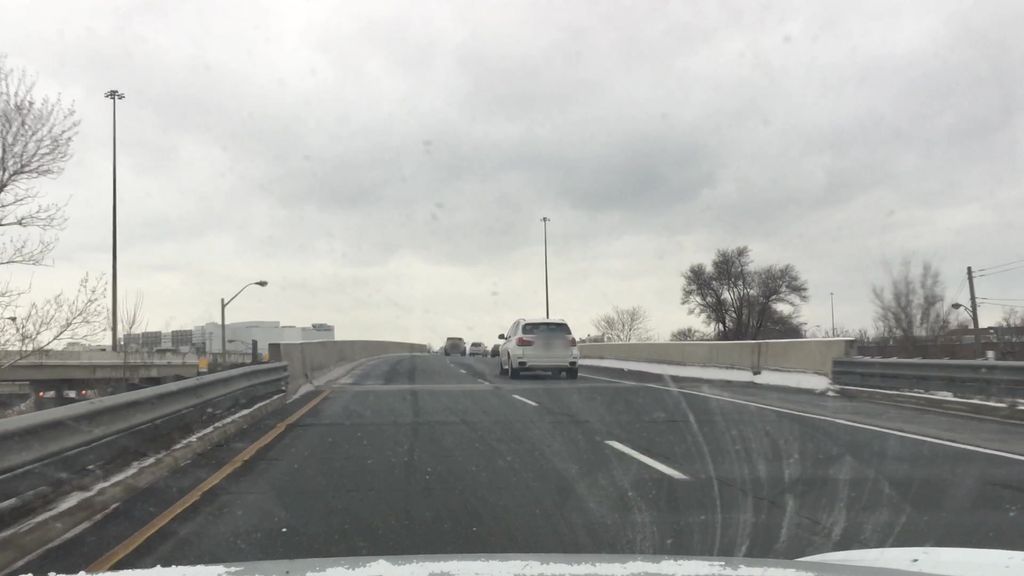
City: toronto